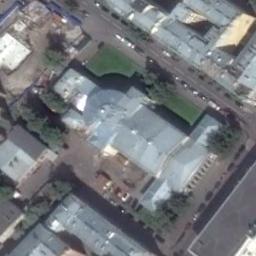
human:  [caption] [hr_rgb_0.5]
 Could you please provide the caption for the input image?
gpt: A church with a gray roof, Surrounded by buildings and roads and trees with many cars .

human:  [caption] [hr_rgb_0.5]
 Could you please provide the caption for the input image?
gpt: This is a church with two meadows beside it .

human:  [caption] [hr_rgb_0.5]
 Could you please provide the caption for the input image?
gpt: The church with a semi-circular dome is surrounded by other buildings and some roads .

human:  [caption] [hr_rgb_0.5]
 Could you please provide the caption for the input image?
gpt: There is a church on the grass next to some buildings with a road passed by .

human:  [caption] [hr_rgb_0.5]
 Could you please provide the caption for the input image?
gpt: Many cars are near the church .